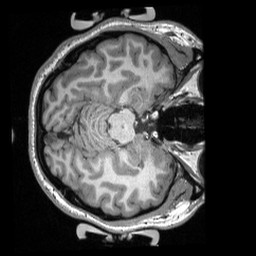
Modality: T1w
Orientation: axial
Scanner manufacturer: siemens
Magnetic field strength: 3 T
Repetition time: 2.3 s
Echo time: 0.00308 s